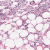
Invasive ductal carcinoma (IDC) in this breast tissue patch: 0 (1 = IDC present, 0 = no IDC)